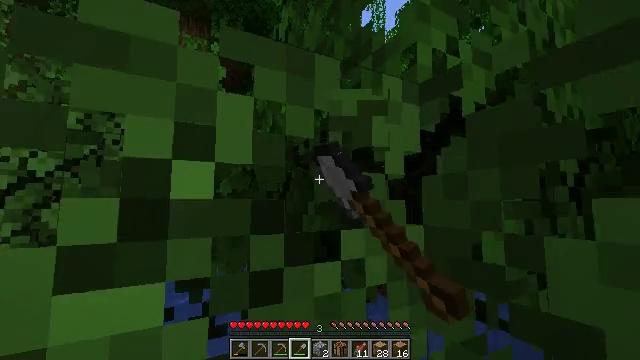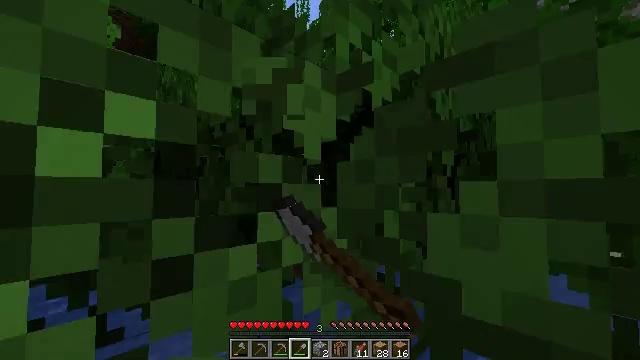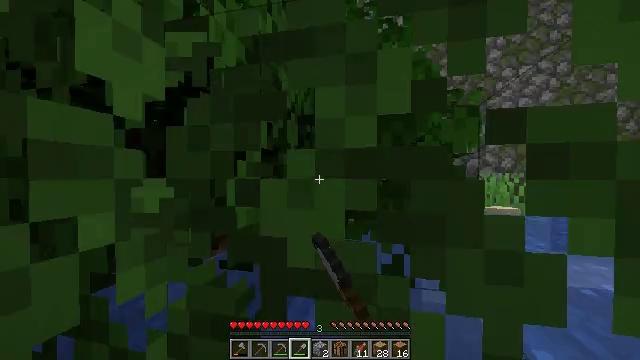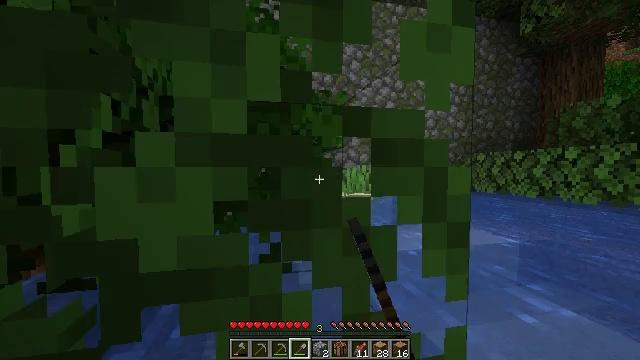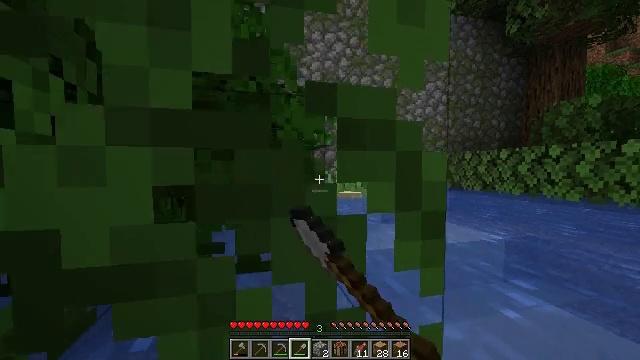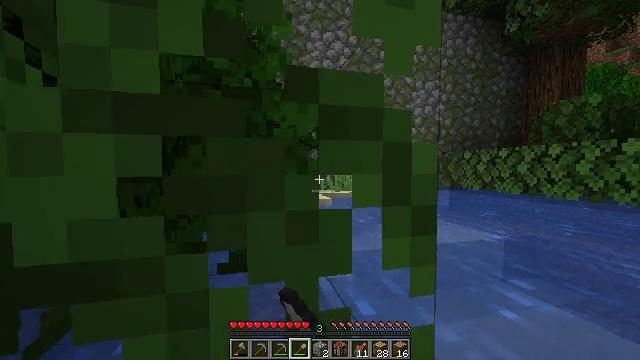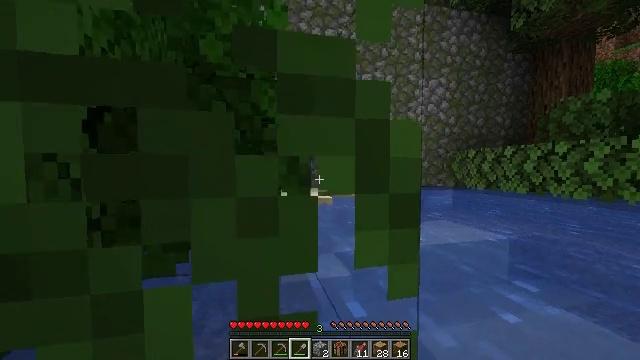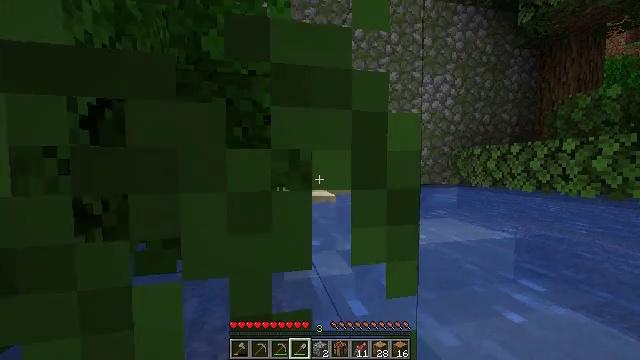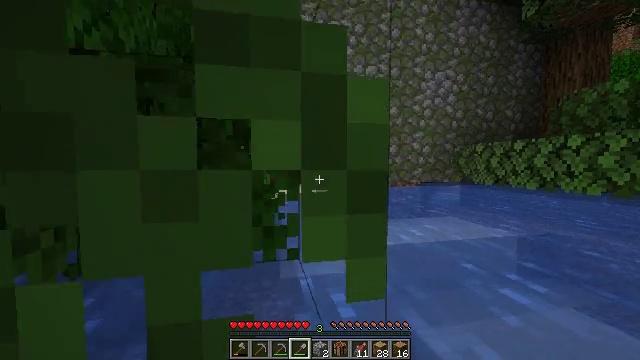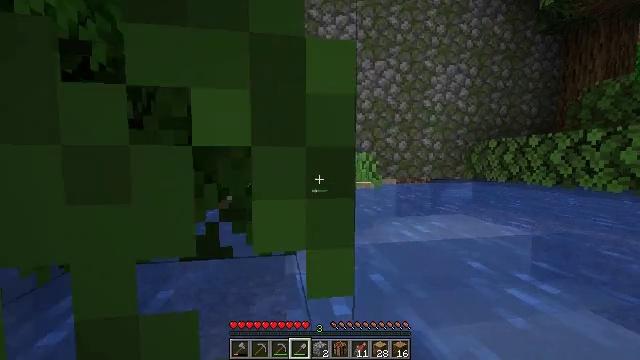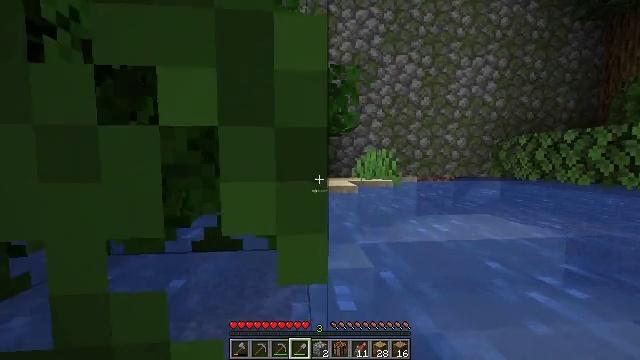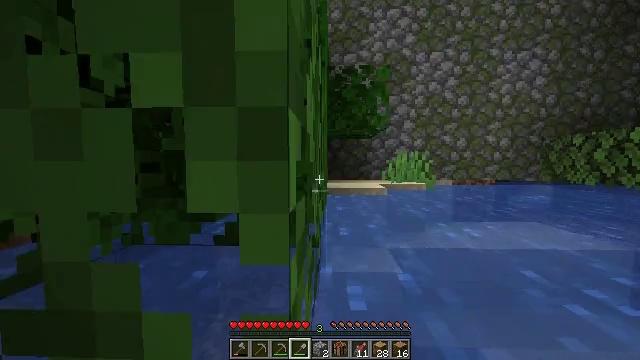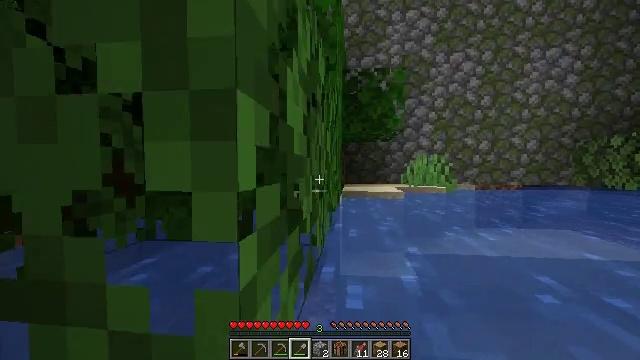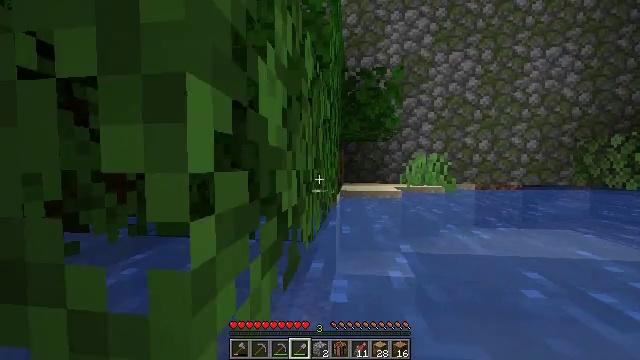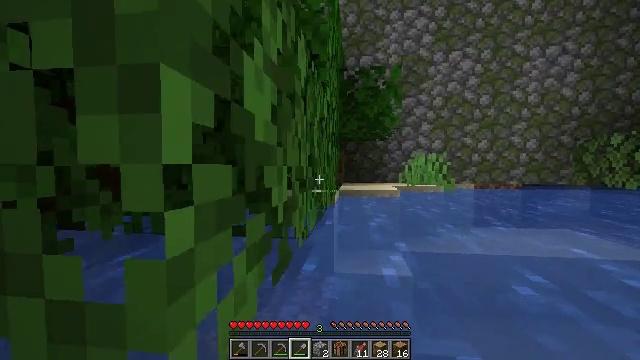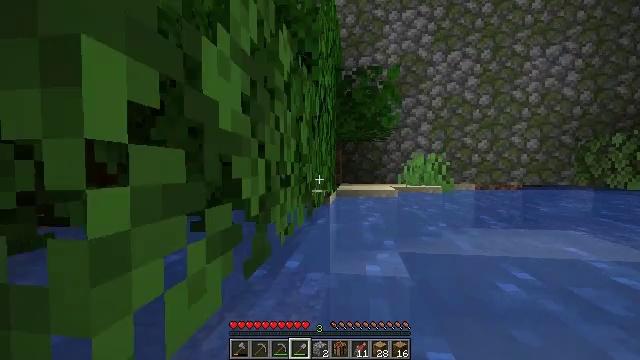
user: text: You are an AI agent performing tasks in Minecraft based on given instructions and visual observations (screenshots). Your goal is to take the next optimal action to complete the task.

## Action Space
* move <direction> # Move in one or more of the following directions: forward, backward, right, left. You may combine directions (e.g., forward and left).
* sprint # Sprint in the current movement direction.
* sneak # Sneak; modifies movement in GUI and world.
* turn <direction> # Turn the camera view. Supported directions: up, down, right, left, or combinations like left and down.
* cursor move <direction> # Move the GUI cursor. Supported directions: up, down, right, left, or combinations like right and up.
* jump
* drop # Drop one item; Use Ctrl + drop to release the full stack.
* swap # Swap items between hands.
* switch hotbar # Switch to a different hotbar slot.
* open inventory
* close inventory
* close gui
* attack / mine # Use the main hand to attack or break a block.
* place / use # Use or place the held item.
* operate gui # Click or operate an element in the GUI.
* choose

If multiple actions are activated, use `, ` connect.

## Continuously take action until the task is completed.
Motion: motion action
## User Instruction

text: Collect some oak leaves.
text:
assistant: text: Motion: move right, turn right and down, attack / mine
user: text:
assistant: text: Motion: move right, turn right and down, attack / mine
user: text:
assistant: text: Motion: move forward and move right, turn right and down, attack / mine
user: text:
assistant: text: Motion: move forward and move right, turn right
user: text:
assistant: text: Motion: move forward and move right
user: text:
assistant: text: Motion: move forward and move right
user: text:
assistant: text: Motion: move forward and move right
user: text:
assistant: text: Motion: move forward and move right
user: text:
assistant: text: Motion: move forward and move right, turn left
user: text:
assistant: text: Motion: move forward and move right, turn left
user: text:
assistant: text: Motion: move forward and move right, turn left
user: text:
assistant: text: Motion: move forward and move right, turn left and up
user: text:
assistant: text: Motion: move forward and move right
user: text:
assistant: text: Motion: move forward and move right
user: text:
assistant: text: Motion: move forward and move right
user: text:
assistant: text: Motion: move forward and move right
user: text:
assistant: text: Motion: move forward and move right
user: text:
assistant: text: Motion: move forward and move right, turn left
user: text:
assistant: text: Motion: move forward and move right
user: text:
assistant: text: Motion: move forward and move right
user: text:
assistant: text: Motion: move forward and move right, jump
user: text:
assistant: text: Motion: move forward, jump
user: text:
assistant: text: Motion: move forward, jump
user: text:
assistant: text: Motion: move forward, jump
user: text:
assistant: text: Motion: move forward, jump
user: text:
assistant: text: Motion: move forward, jump
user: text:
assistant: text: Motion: move forward, jump
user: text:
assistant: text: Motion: move forward, jump
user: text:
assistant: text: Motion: move forward, jump
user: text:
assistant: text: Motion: move forward, jump